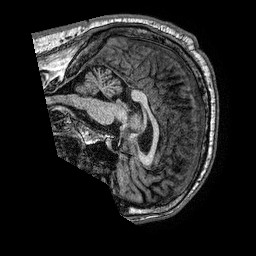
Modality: T1w
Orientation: sagittal
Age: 53
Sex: male
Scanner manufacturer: philips
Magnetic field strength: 1.5 T
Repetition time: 0.007024 s
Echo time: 0.003172 s